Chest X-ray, AP view. Patient: 59 years old, sex M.
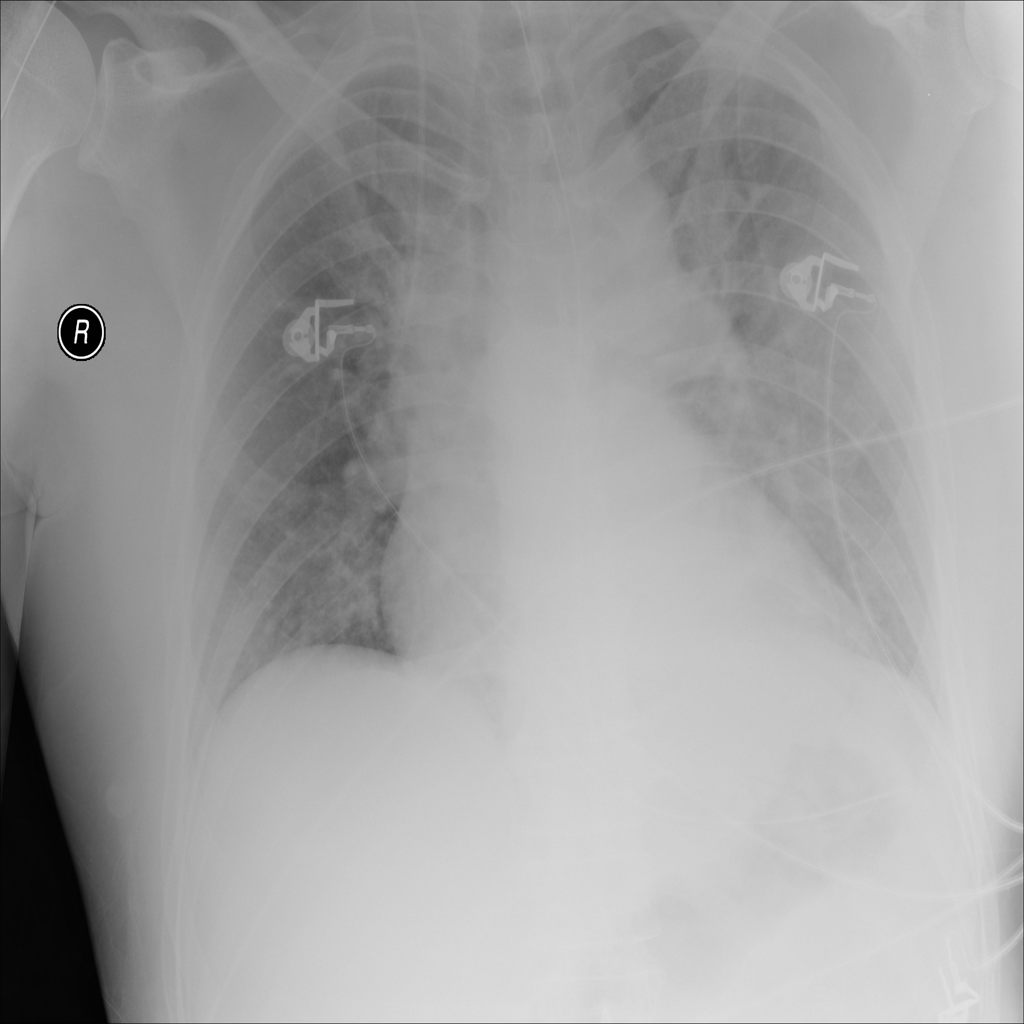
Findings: No Finding